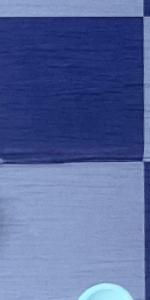
Label: Empty